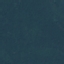
Land use / land cover: Forest